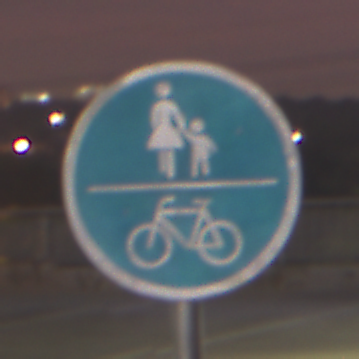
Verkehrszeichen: GemeinsamerGehUndRadweg
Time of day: SunriseSunset
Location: Outdoor (Urban)
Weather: PartlyCloudy
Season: NotSpecified
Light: Artificial